【题型】填空题　【知识点】解析几何　【难度】easy
抛物线 $y^2 = x$ 上动点 $P$ 和圆 $M: (x - 3)^2 + y^2 = 1$ 上动点 $Q$ 间的距离 $|PQ|$ 的最小值是\_\_\_\_\_\_\_\_.
【解答】

\noindent \textbf{【答案】} $4\sqrt{3}$

\vspace{0.2cm}
\noindent \textbf{【分析】} 根据题意，利用$\overrightarrow{FA}$在$x$轴正方向上的投影为$2\sqrt{3}$，求得点$P$的坐标，再由三角形的面积公式代入计算，即可求解.

\vspace{0.2cm}
\noindent \textbf{【详解】}

因为$\overrightarrow{FA}$在$x$轴正方向上的投影为$2\sqrt{3}$，则$x_P>0$，且$x_P=2\sqrt{3}$，则$y_P=3$，
所以$|PA|=|3-(-1)|=4$，
则$S_{\triangle PAF}=\dfrac{1}{2}|PA|\cdot|x_P|=\dfrac{1}{2}\times4\times2\sqrt{3}=4\sqrt{3}$.

故答案为：$\boldsymbol{4\sqrt{3}}$

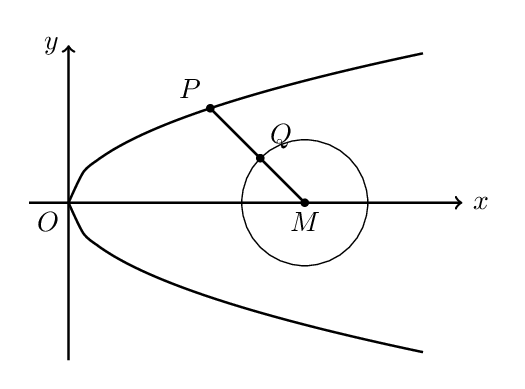